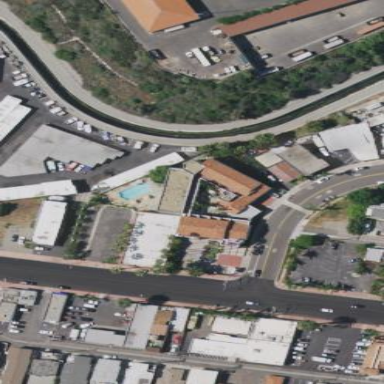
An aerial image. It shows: Hotel building.